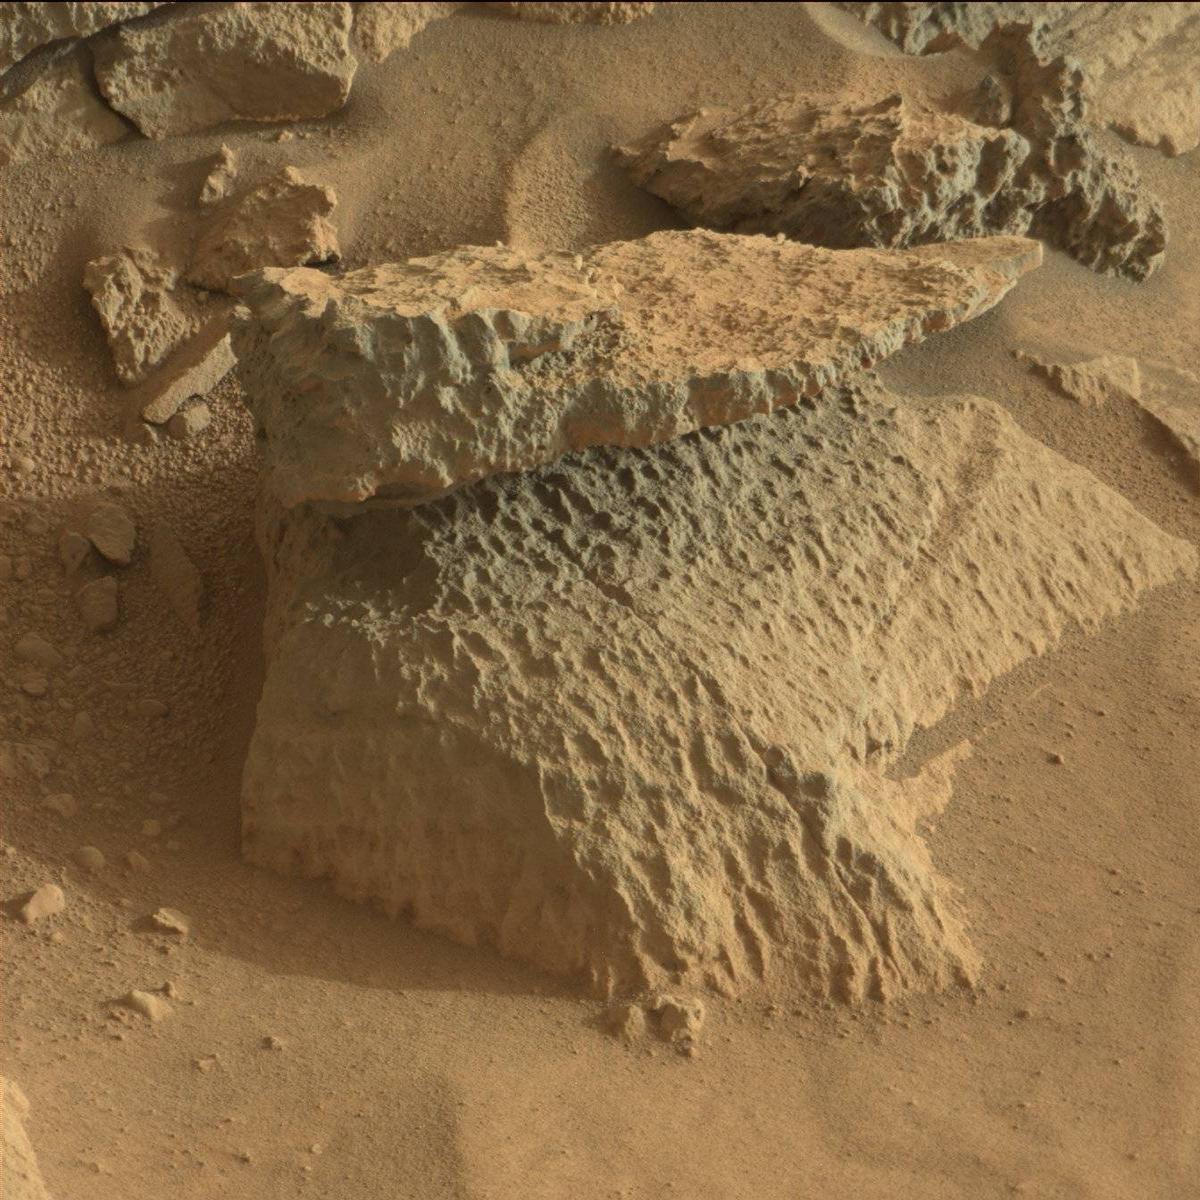
Terrain classes present: Bedrock, Rock, Sand / Soil